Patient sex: M
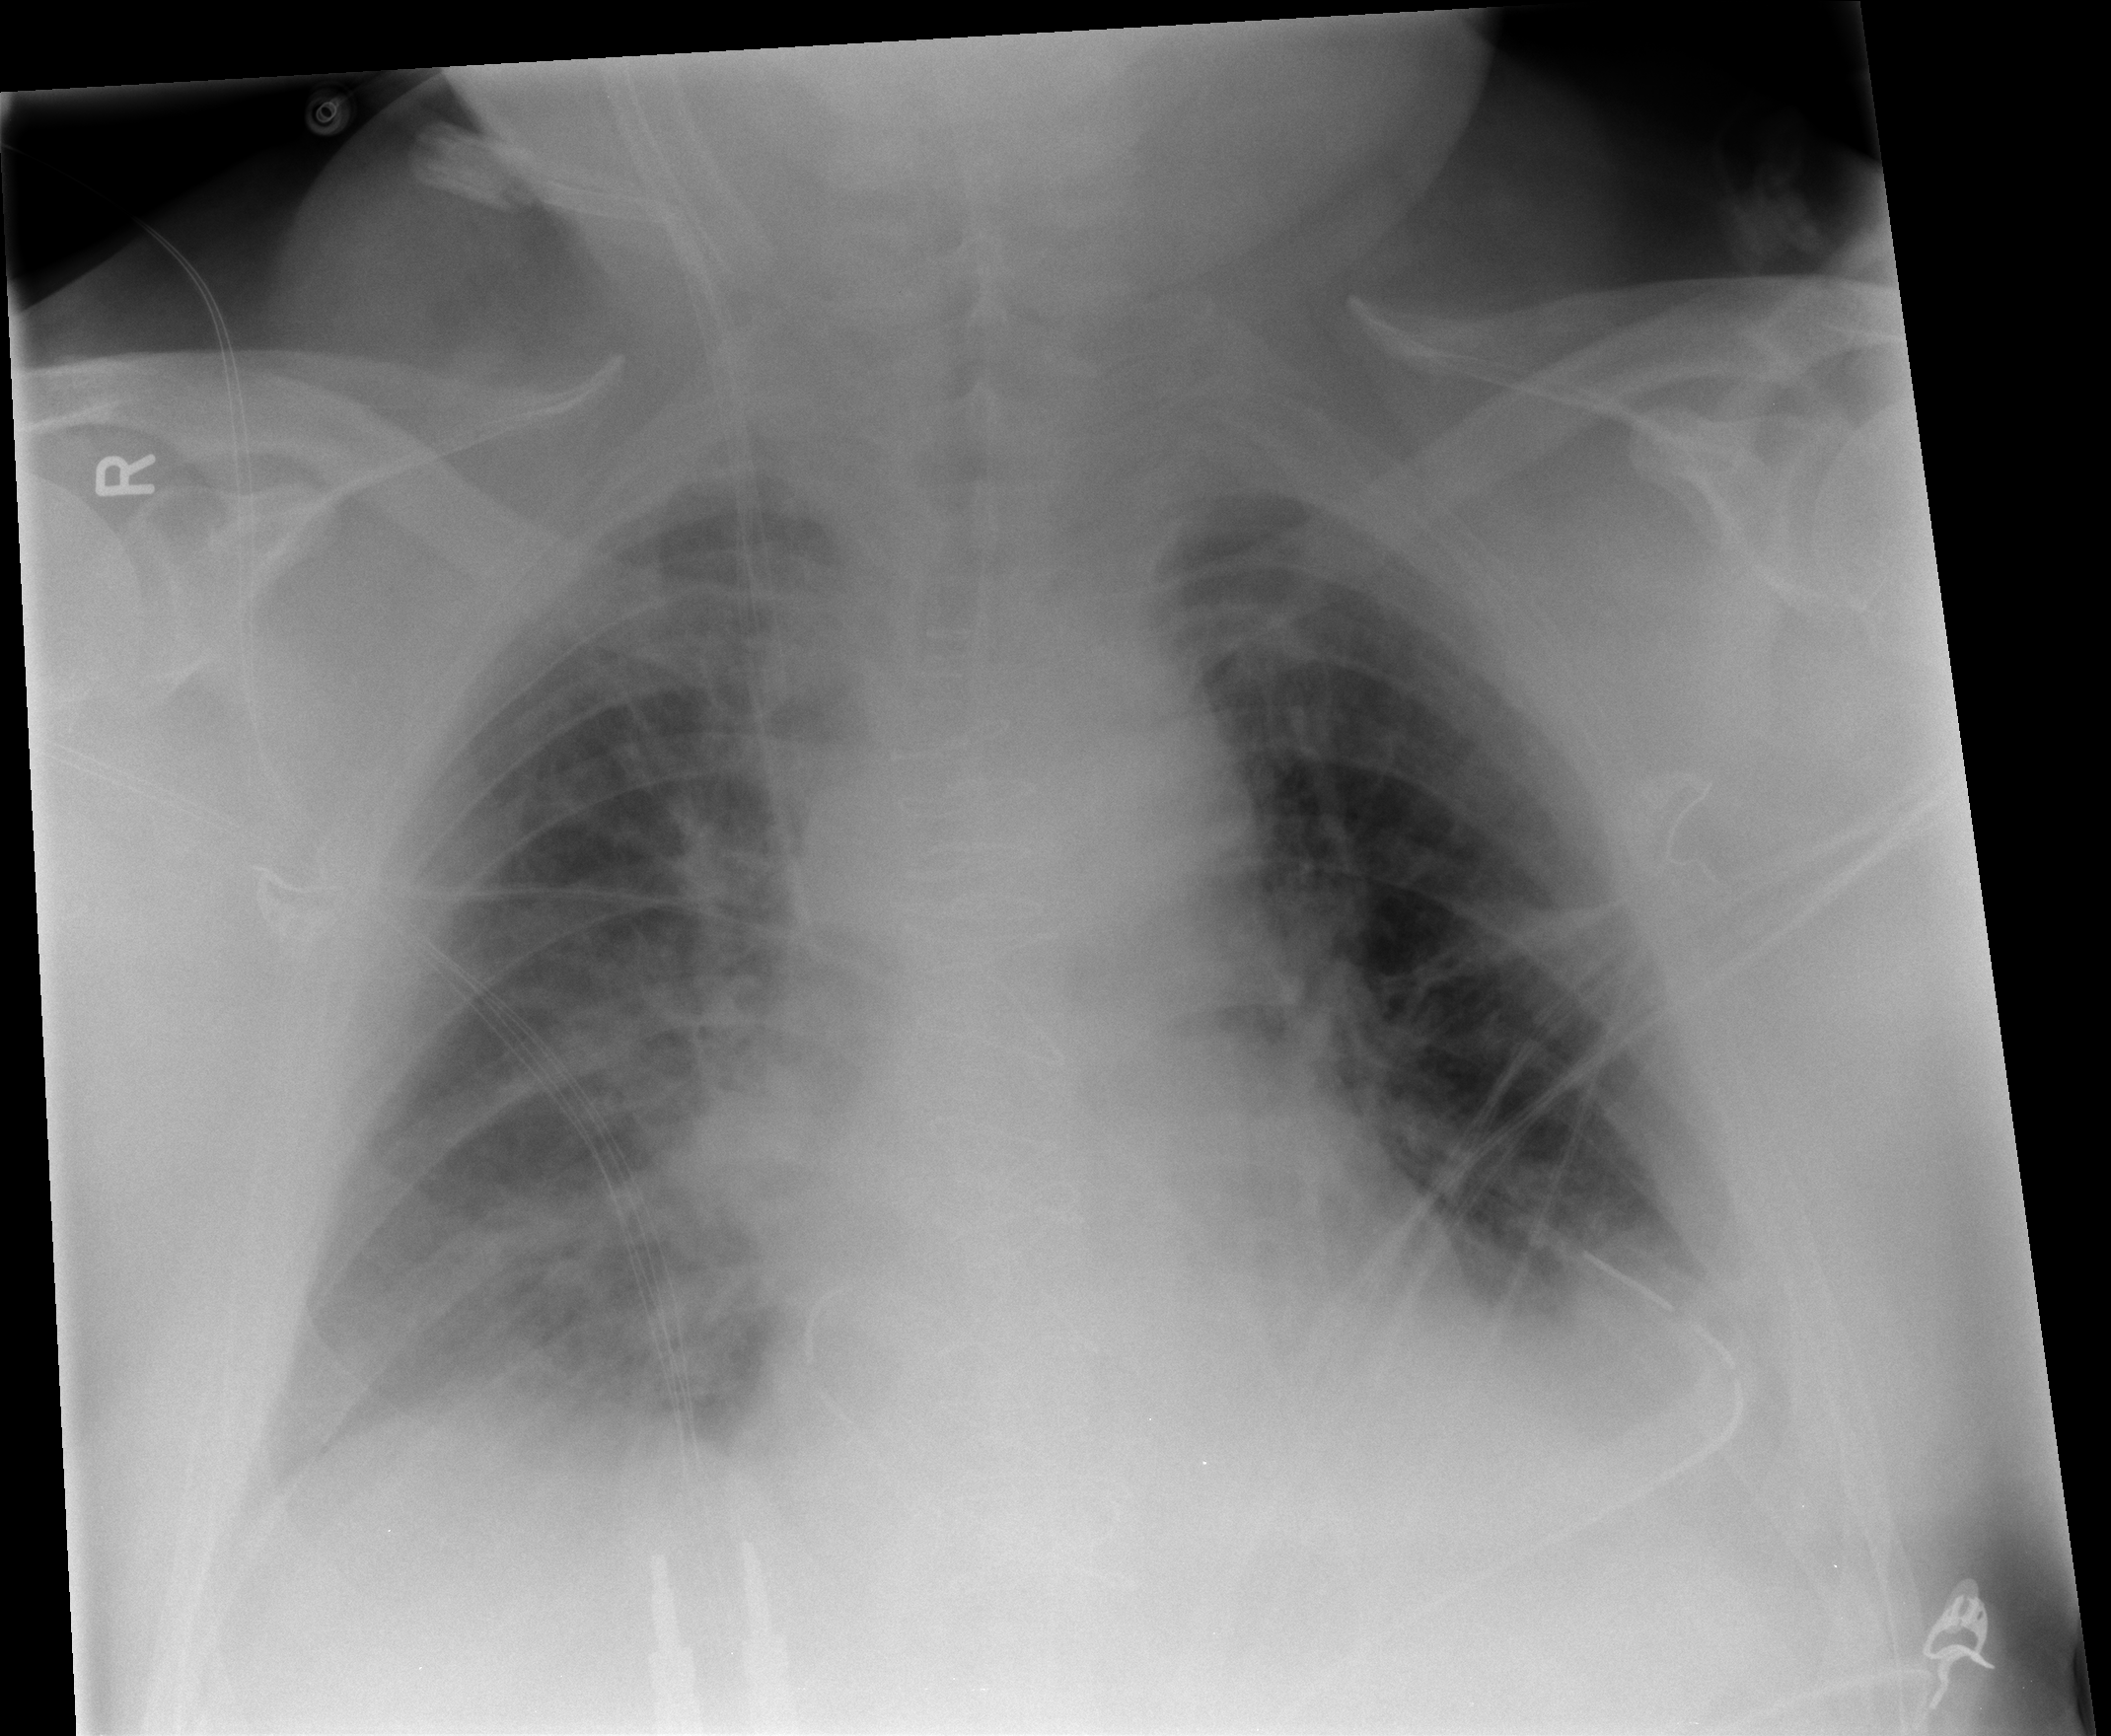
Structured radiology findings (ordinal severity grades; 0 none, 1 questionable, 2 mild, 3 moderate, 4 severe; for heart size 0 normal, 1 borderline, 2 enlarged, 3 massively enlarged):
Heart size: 0
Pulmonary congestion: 0
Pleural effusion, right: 2
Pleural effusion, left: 1
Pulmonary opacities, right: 2
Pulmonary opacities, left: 0
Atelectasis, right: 2
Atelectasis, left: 2